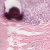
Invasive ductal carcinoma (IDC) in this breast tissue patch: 0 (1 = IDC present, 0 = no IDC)